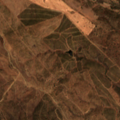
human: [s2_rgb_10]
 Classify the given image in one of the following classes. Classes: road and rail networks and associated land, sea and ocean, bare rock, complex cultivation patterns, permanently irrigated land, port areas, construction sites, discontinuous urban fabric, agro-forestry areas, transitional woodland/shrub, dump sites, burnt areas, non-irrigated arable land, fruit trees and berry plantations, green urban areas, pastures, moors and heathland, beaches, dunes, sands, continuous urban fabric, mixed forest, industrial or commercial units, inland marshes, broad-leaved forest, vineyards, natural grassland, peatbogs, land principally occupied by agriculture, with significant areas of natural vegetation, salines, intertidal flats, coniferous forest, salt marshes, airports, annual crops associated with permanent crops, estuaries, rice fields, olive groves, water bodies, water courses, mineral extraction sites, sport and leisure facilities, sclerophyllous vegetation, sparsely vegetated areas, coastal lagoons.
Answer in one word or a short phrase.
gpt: non-irrigated arable land, pastures, broad-leaved forest, transitional woodland/shrub